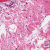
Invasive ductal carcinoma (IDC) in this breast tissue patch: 0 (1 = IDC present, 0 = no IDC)